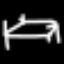
Label: bed